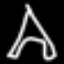
Label: The Eiffel Tower